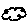
Label: cloud